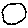
Label: circle